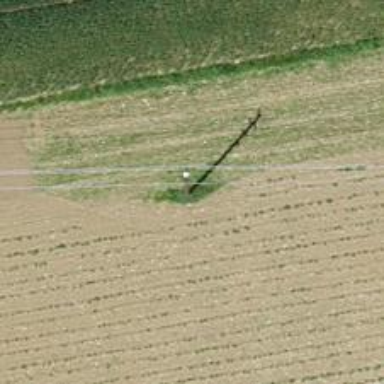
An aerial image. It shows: Utility pole as the man-made structure.